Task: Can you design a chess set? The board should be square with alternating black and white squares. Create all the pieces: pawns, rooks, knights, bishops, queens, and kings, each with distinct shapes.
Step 3298:
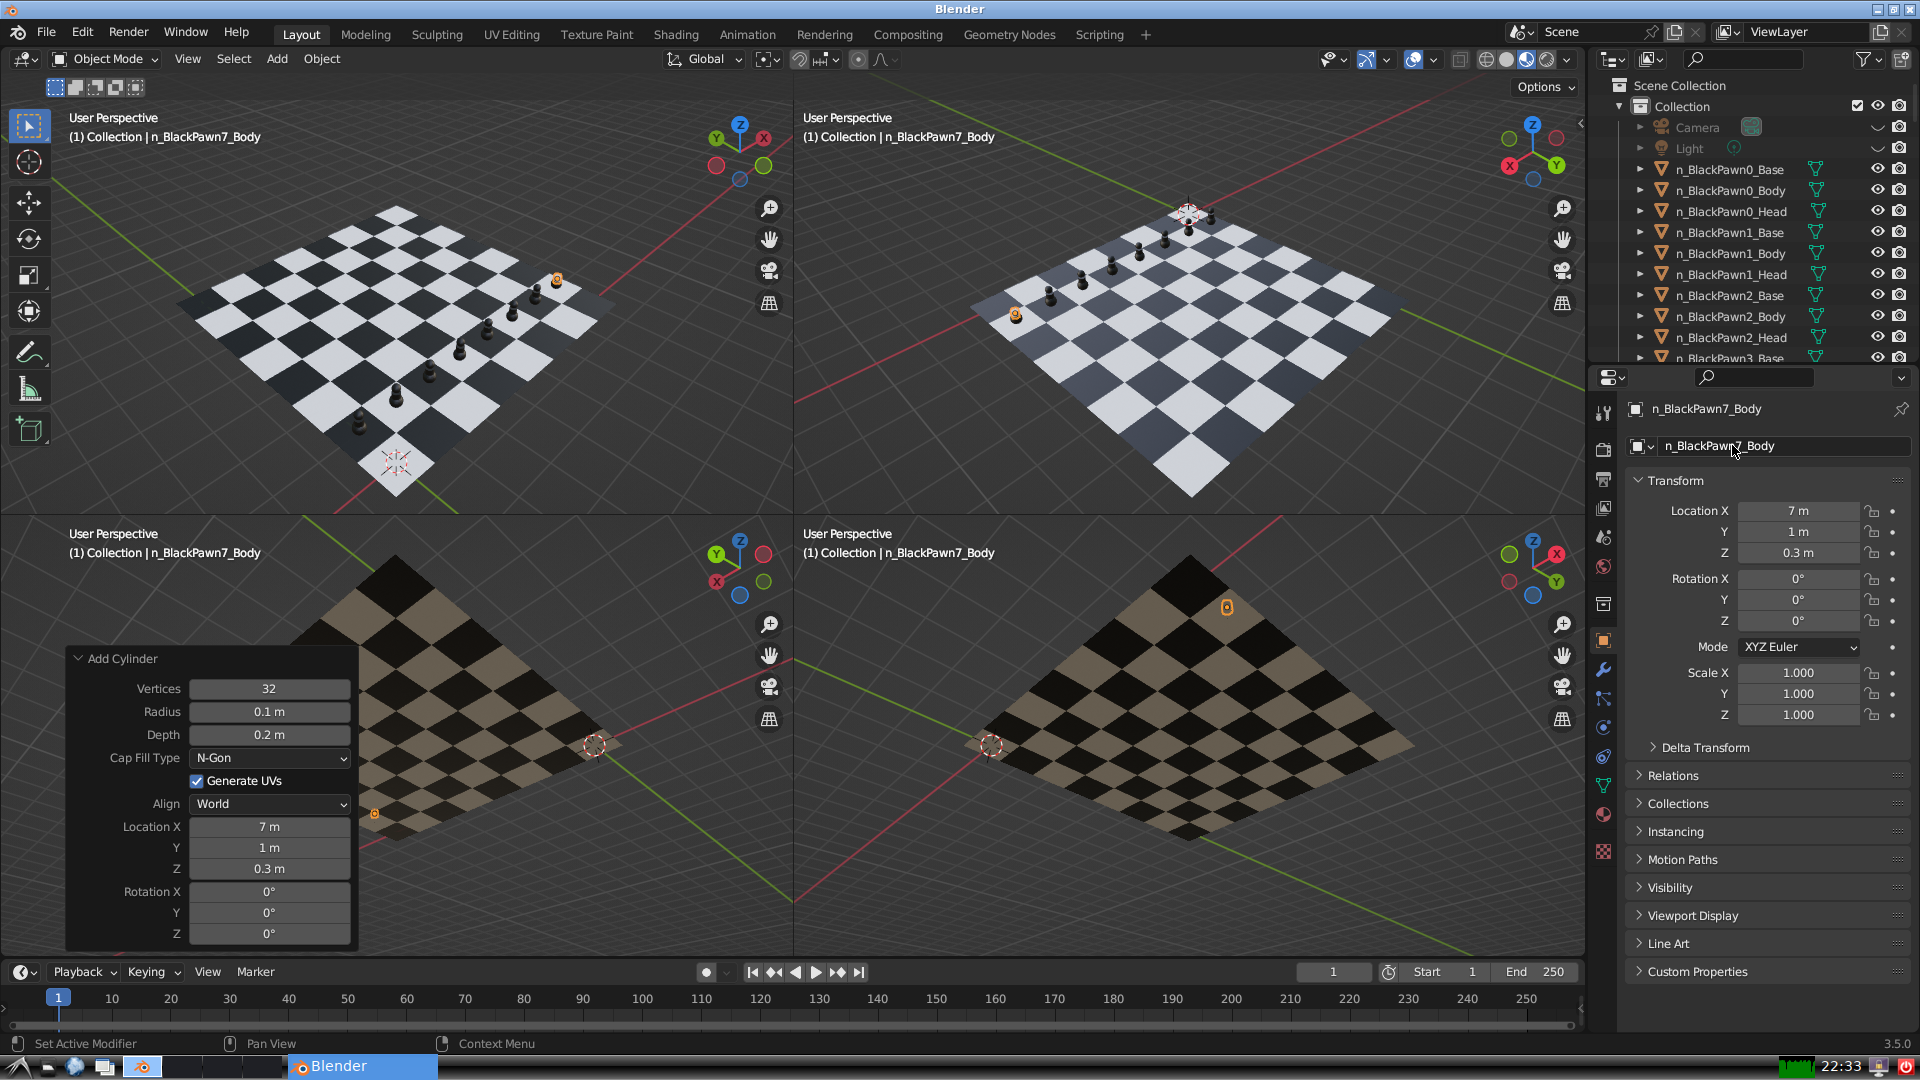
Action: {"mouse_move": [1603, 815]}